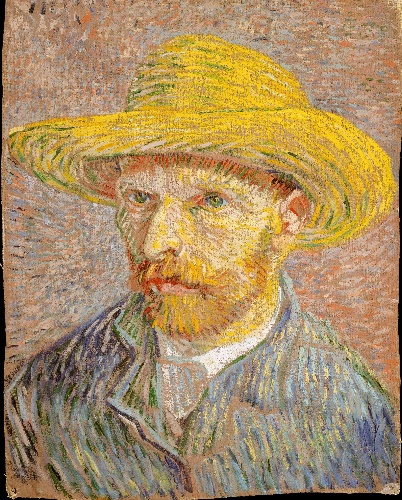
Title: Self-Portrait with a Straw Hat (obverse: The Potato Peeler)
Artist: Vincent van Gogh
Artist bio: Dutch, Zundert 1853–1890 Auvers-sur-Oise
Date: 1887
Object type: Painting
Classification: Paintings
Medium: Oil on canvas
Dimensions: 16 x 12 1/2 in. (40.6 x 31.8 cm)
Department: European Paintings
Credit line: Bequest of Miss Adelaide Milton de Groot (1876-1967), 1967
Accession year: 1967
Repository: Metropolitan Museum of Art, New York, NY
Tags: Men|Self-portraits